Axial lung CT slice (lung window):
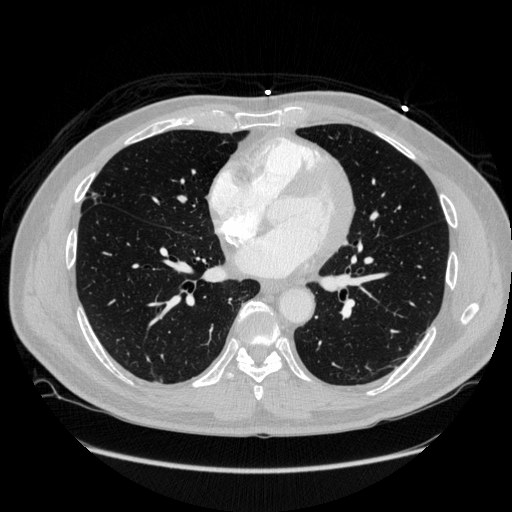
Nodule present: no